Field crop: tomato
Growth stage: 1
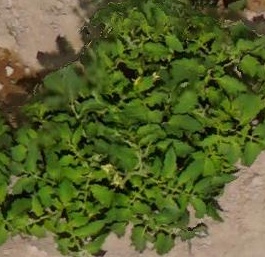
Species: tomato